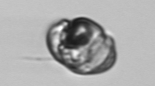
Label: Proterythropsis